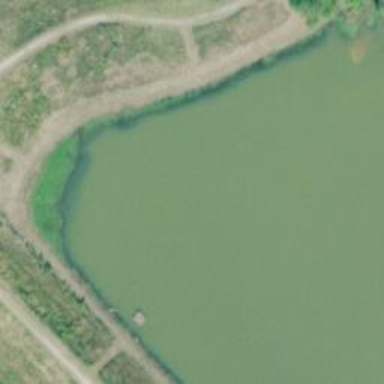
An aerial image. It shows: Reservoir area.